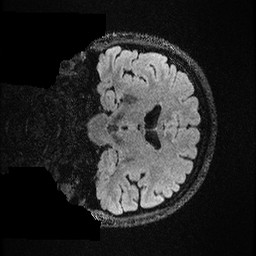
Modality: FLAIR
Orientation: coronal
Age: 22
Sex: male
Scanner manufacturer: ge
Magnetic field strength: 3 T
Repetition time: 4.802 s
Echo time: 0.1169 s